Current action and preconditions to check: trajectory_clear

Your task: For each precondition in the list above, predict whether it will hold at this action.

Consider the current scene as observed from the mobile robot's camera, and analyze the predicted future states of all dynamic agents (e.g., people, animals, vehicles, or any moving entities) within the NEXT SECOND.

IMPORTANT: Only answer "very likely" if you are absolutely certain—based on strong, clear evidence—that a dynamic agent will violate the precondition in the predicted future state. Do NOT answer "very likely" for unlikely, ambiguous, or low-probability risks.

Ask yourself for each precondition: Is there a high probability, with clear and convincing evidence, that the predicted future states of any dynamic agent will interfere with the predicted future state of the currently executing action within the NEXT SECOND, causing that precondition to fail?

Assess the risk level based on these predictions. Use "likely" or "very likely" if motions create a clear risk of interference.

Use "neutral" or "improbable" if agents are nearby but their predicted paths are clearly diverging or non-conflicting.

Failure Risk Categories: "very improbable", "improbable", "neutral", "likely", "very likely"

Answer Format: Output ONLY the probability_of_failure value from these categories: "very improbable", "improbable", "neutral", "likely", "very likely"

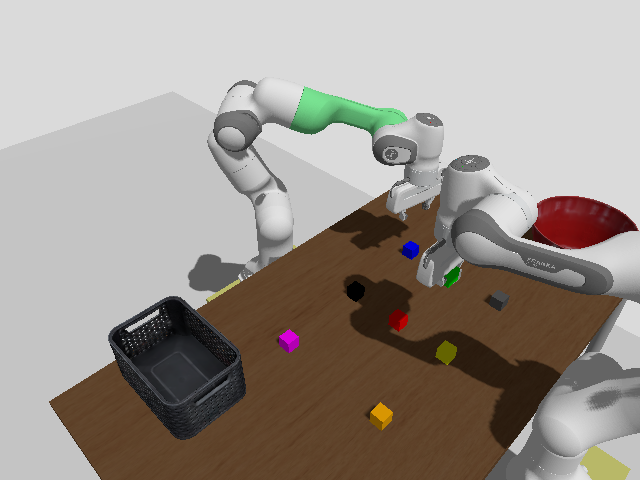

Answer: very improbable